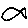
Label: fish